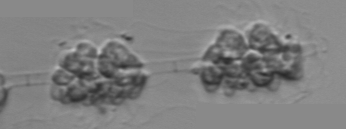
Label: Leptocylindrus_mediterraneus